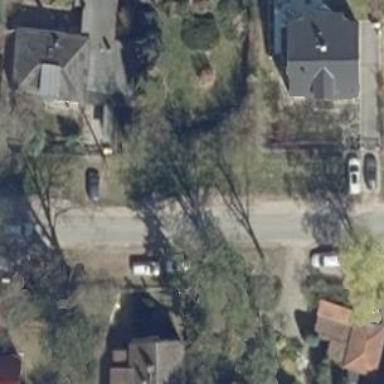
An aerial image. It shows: Residential road with asphalt surface.